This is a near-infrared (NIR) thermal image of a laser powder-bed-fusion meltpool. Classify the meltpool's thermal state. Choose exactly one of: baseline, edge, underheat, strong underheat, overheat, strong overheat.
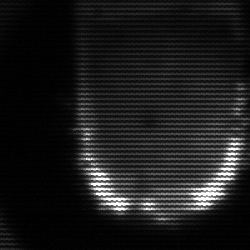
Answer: baseline